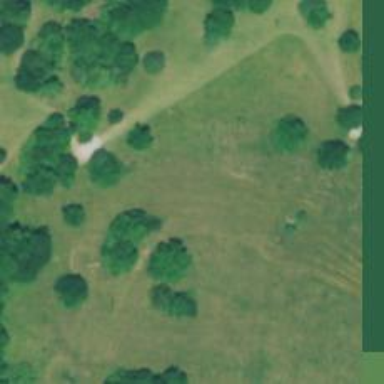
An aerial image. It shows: Bridleway.